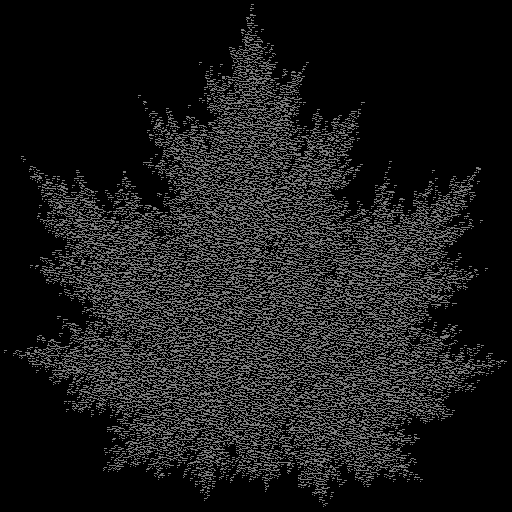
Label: maple_leaf